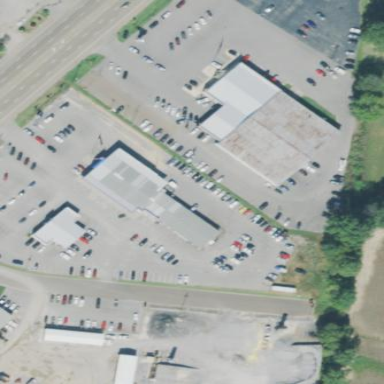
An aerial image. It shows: Building housing car shop.